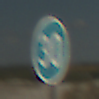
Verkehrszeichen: VorgeschriebeneMindestgeschwindigkeit
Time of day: Midday
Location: Outdoor (Beach)
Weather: PartlyCloudy
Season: NotSpecified
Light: Natural